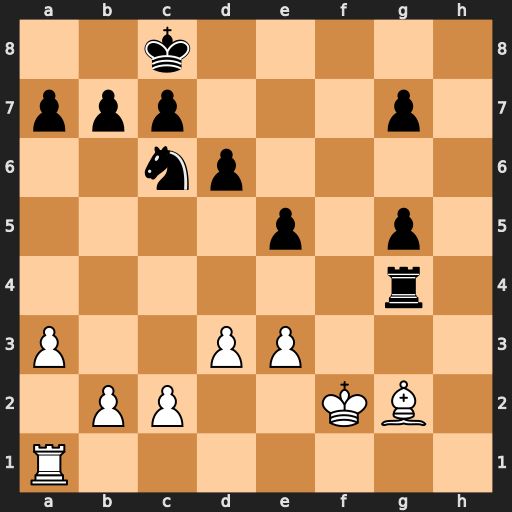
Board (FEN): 2k5/ppp3p1/2np4/4p1p1/6r1/P2PP3/1PP2KB1/R7
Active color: w
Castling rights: -
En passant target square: -
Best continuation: Bh3 Kd8 Bxg4